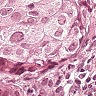
Metastatic tissue present: yes